Question: I've been playing with this library with no luck. I want to extract the literal 1196 page below. How can I do it with this library?

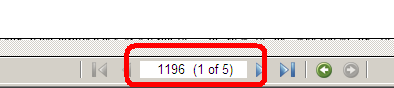
Answer: OK, after a few tries, I did manage to get that literal page so I am going to share this. So technically, that literal 1196 is a page label and here's the code to get all those labels:
> '''
PdfReader r = new PdfReader(fileName);
try
{
foreach (string s in PdfPageLabels.GetPageLabels(r))
Console.WriteLine(s);
}
catch (Exception ex)
{
Console.WriteLine("Error: " + ex.Message);
}
finally
{
r.Close();
}
'''